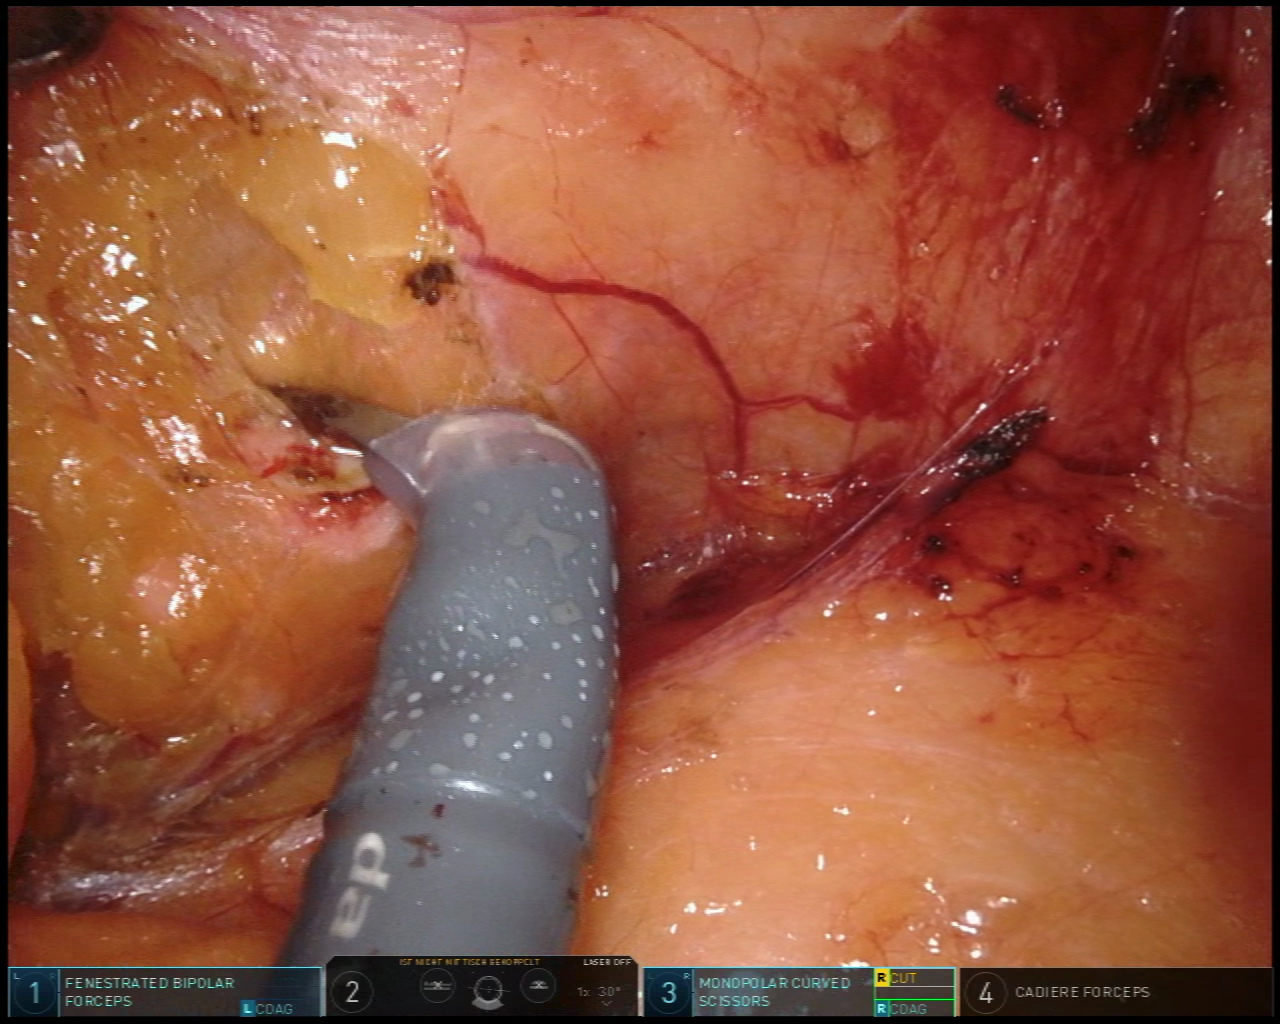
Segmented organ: pancreas
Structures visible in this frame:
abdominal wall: no
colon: no
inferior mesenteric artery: no
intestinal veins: no
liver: no
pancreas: yes
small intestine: no
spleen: no
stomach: no
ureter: no
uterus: no
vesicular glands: no